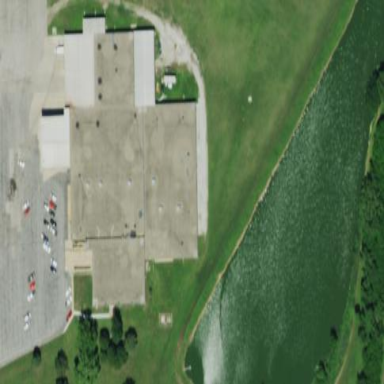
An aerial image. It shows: Industrial building.